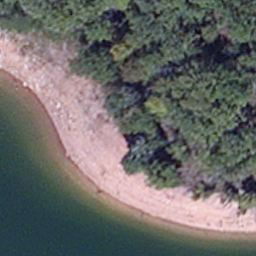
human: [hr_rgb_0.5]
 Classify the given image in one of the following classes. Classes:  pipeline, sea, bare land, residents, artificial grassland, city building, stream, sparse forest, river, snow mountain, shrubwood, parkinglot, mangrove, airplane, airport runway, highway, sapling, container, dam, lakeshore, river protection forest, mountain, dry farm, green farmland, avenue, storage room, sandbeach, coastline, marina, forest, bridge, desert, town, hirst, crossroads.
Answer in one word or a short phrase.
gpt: lakeshore